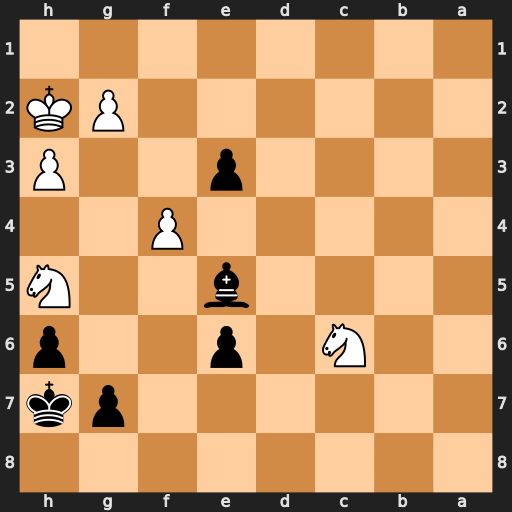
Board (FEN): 8/6pk/2N1p2p/4b2N/5P2/4p2P/6PK/8
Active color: b
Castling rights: -
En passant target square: -
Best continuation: e2 Nxe5 e1=Q